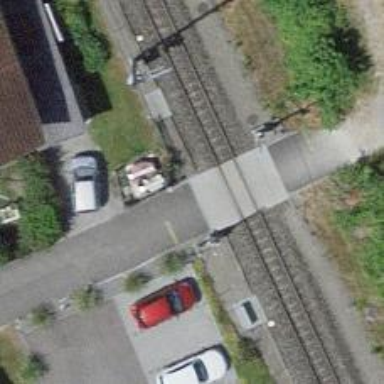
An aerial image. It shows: Crossing for the railway.